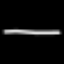
Label: line